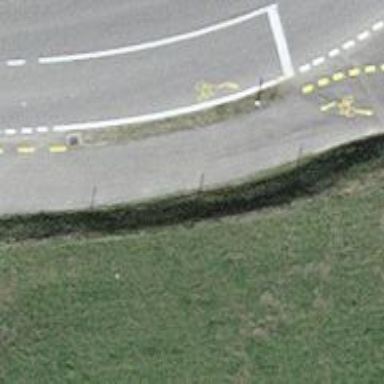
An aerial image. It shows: Asphalt cycleway.